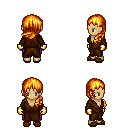
a pixel art fantasy rpg character, female body template, human, tanned skin, brown robe, magenta pants, light blonde left-swept hairstyle, gold gloves, brown slippers, four views (front, back, left, right), 2x2 character sprite sheet, small pixel art, hard edges, no anti-aliasing